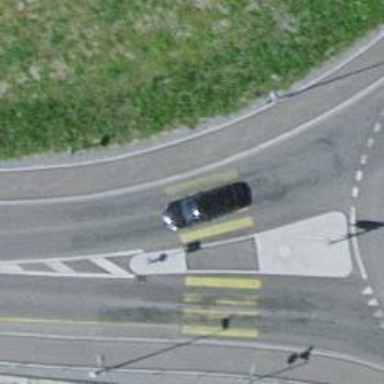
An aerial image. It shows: Uncontrolled zebra crossing with island. The crossing is marked with zebra stripes.